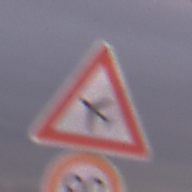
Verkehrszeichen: FlugbetriebRechts
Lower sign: Geschwindigkeit90
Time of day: SunriseSunset
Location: Outdoor (Nature)
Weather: PartlyCloudy
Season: NotSpecified
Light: Natural